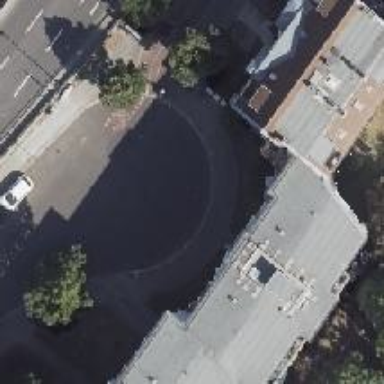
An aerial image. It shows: Turning circle area on the road.